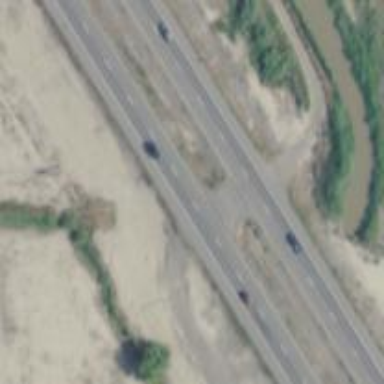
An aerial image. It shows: Expressway with asphalt surface classified as trunk highway.